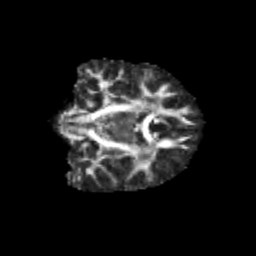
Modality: FA
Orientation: coronal
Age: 11
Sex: female
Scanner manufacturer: siemens
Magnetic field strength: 3 T
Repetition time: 3.8 s
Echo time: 0.07 s